Question: Hello fellow web developers, I am quite new to web development and have been practicing on my own. I'm trying to create a website and am currently using HTML and CSS. I want the following presentation for the homepage of my website:

I have been testing around with wrappers and body wrappers so that when I open the website on one monitor all the elements are displayed in the middle like the picture above, and when I open the website on my other smaller monitor it should be the same and display all the elements with the same layout. The problem is the navigation bar the title and everything changes position once the window size changes.
Here is the code i currently have:
'''
<!DOCTYPE html>
<html>
<title>WUNI</title>
<meta charset="UTF-8">
<meta name="viewport" content="width=device-width, initial-scale=1">
<link rel="stylesheet" href="styles.css">
<body>
<!-- !PAGE CONTENT! -->
<div>
<!-- NAV BAR -->
<a id="nav">
<a href="/archive.html" class="item" class="max-width">Archive</a>
<a href="/index.html" class="item" class="max-width">Home</a>
<a href="/contact.html" class="item" class="max-width">Contact</a>
</a>
<div id="title">
<h1 class="max-width">WUNI</h1>
</div>
<p id="motto" class="max-width">With a wide range of skills, we generate cohesive content that
span from physical posters to interactive 3D web content
</p>
</div>
<!-- BODY BORDER XD -->
<div id="left"></div>
<div id="right"></div>
<div id="top"></div>
<div id="bottom"></div>
<!-- Footer -->
<footer id="footer">
<i></i>
</footer>
</body>
</html>
'''
and here is my css:
'''
body {
background-color: red;
margin-right: auto;
margin-left: auto;
max-width: 960px;
padding-right: 10px;
padding-left: 10px;
}
/**
* Using max-width
* will improve the browser's handling of small windows.
* This is important when making a site usable on small devices.
*/
.max-width {
max-width: 960px;
margin-left: auto;
margin-right: auto;
}
/* end of special */
/* NAV BAR */
#nav{
display: inline-block;
padding-top: 20%;
padding-left: 0%;
}
.item{
color: white;
text-decoration: none;
font-size: 50px;
padding-bottom: 20px;
padding-left: 50px;
font-family: Impact;
}
.item:hover{
background-color: blue;
}
/* END NAV BAR */
#title{
position: absolute;
color: white;
font-size: 150px;
text-align: center;
font-family: Impact;
top: 10%;
left: 30%;
}
#motto{
position: absolute;
color: white;
font-size: 20px;
text-align: center;
font-family: Impact;
top: 70%;
left: 20%;
}
#footer{
position: fixed;
left: -3%;
bottom: 0;
padding-bottom: 8%;
width: 100%;
background-color: transparent;
color: white;
text-align: center;
}
/* BODY BORDER */
#top, #bottom, #left, #right {
background-color: white;
position: fixed;
}
#left, #right {
top: 0; bottom: 0;
width: 30px;
}
#left { left: 0; }
#right { right: 0; }
#top, #bottom {
left: 0; right: 0;
height: 30px;
}
#top { top: 0; }
#bottom { bottom: 0; }
/* END BODY BORDER */
'''
If anybody could help me out, I would greatly appreciate it! :D
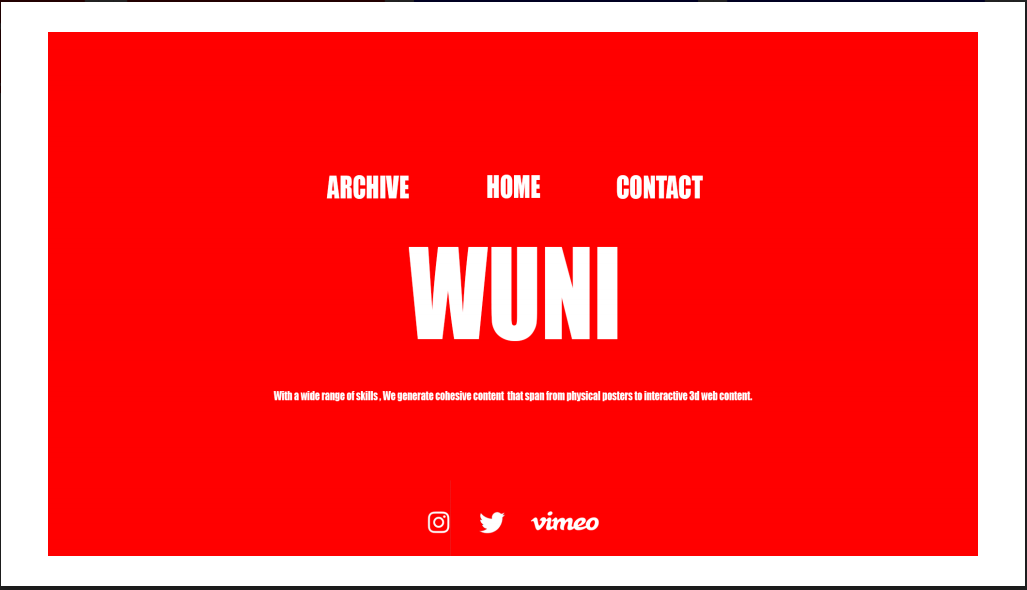
Answer: I would recommend using a <URL> as it works across browsers, various screen sizes and comes bundled with a bunch of other useful features as well.
As you are new to web development and bootstrap, you can use a visual bootstrap builder such as <URL> to get off the ground really quickly.
Also another tip based on your css, you might want to think about making your font sizes responsive too. <URL> should be a good starting point